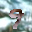
Label: 9